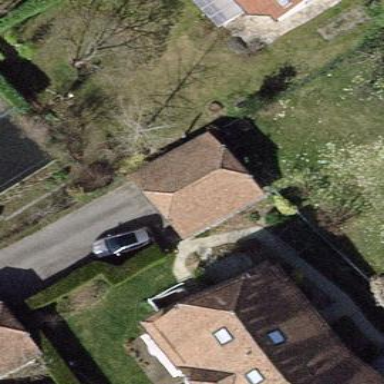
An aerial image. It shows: Garage building.